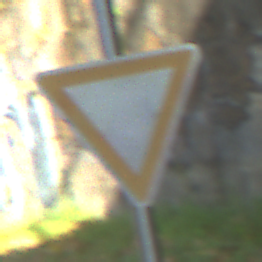
Verkehrszeichen: VorfahrtGewaehren
Umgebung: Outdoor, Urban
Tageszeit: Midday
Wetter: Clear
Licht: Natural
Jahreszeit: NotSpecified
Kontrast: LowContrast